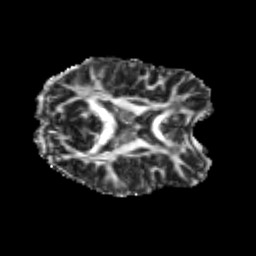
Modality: FA
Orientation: axial
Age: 21
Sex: male
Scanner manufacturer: siemens
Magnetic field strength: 3 T
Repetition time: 3.5 s
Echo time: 0.104 s